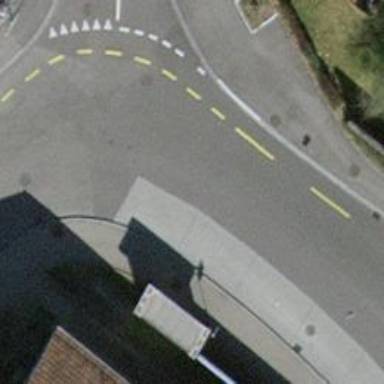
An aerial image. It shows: Residential road with asphalt surface. There is cycle lane on the left side.